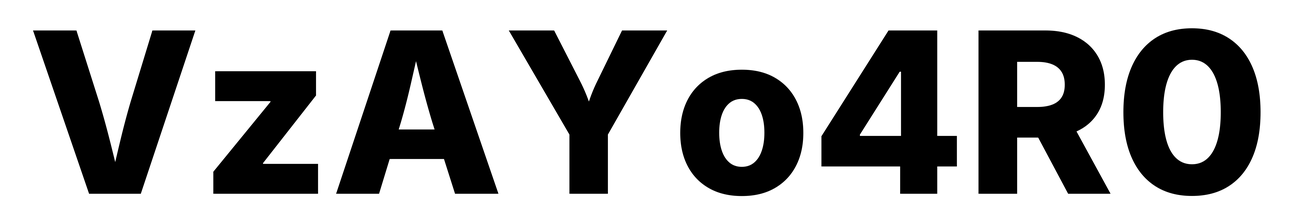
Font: Inter_ExtraBold